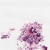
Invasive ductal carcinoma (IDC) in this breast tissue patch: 0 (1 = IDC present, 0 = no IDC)